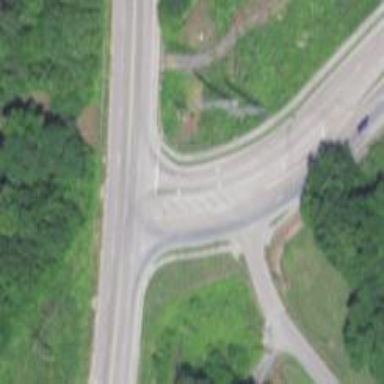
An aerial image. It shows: Tertiary link road.